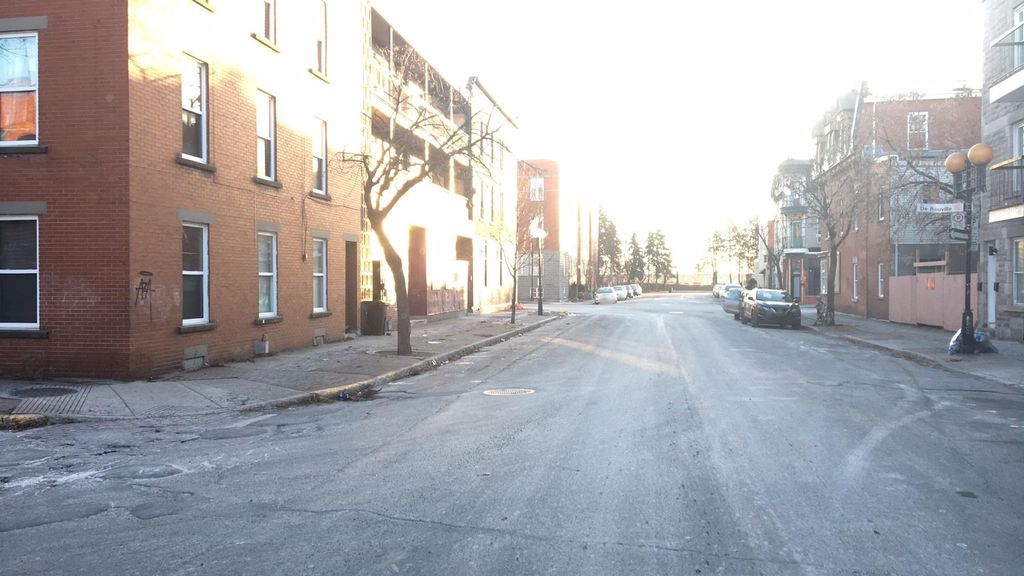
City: montreal